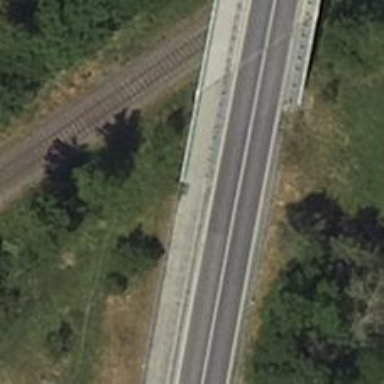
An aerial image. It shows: Paved path on bridge.